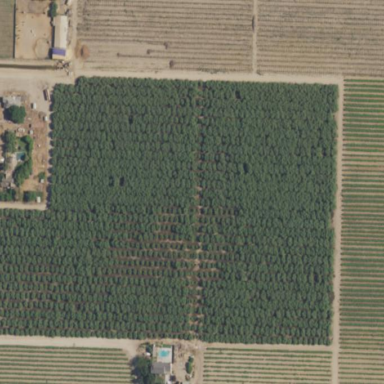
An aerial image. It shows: Orchard.